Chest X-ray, PA view. Patient: 35 years old, sex M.
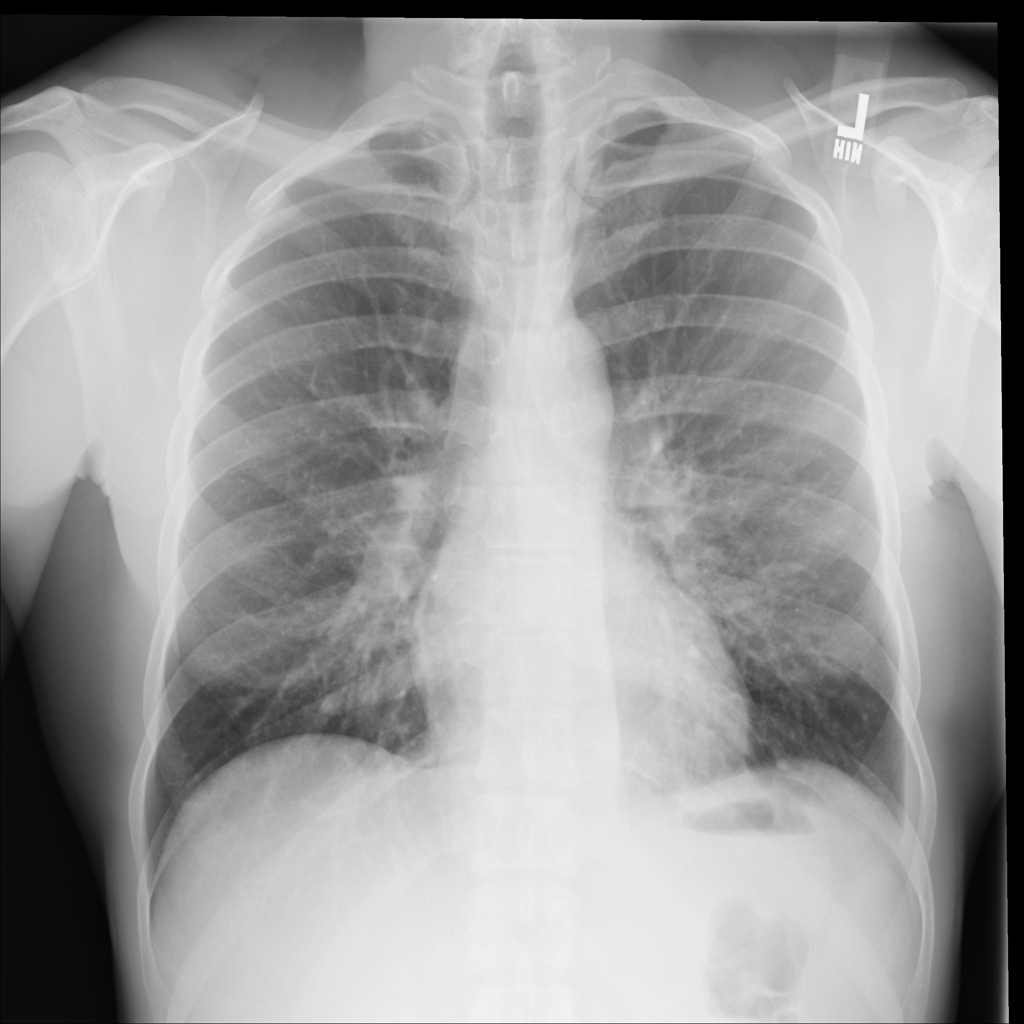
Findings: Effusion